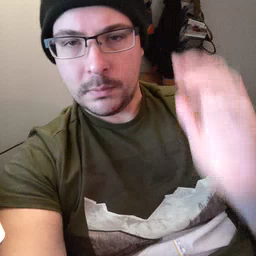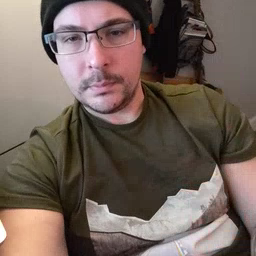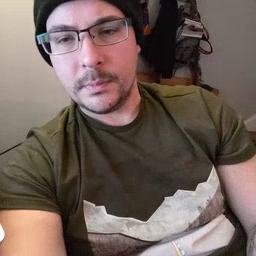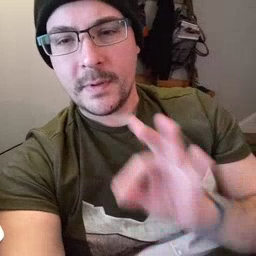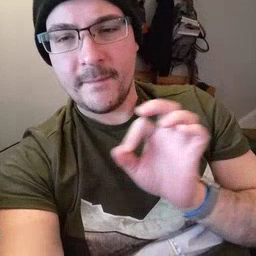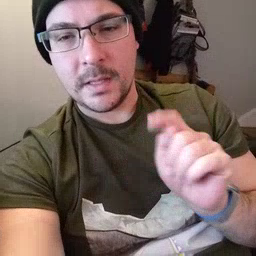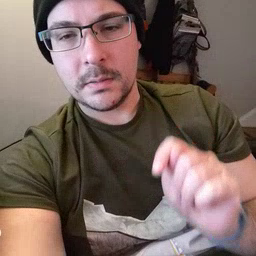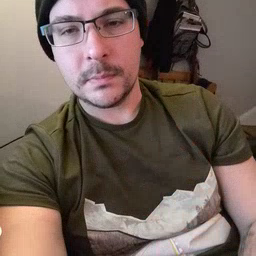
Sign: feet